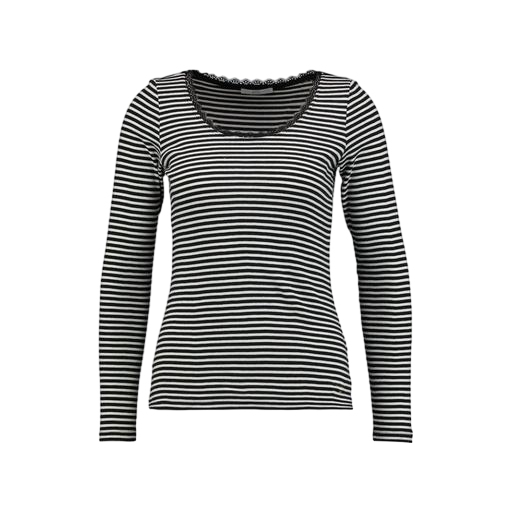
long-sleeve t-shirt only macy, black striped long-sleeve t-shirt, black and white long sleeved shirt, white background